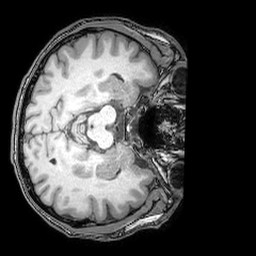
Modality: T1w
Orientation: axial
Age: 33
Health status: ill
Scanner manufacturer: philips
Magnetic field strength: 3 T
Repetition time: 0.007 s
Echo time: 0.003501 s